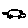
Label: car